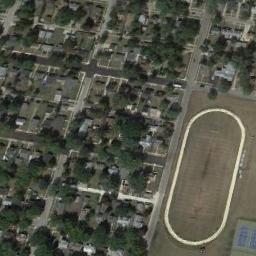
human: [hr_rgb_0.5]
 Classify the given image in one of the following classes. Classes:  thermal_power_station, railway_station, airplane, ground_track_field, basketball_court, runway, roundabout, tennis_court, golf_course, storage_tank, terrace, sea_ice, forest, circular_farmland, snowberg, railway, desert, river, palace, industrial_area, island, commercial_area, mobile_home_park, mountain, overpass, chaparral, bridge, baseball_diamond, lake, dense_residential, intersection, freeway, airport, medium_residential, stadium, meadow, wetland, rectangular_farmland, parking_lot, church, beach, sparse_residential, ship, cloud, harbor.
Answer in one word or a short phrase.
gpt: ground_track_field